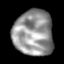
Tissue: lung
Cell type: T cells
Senescence score: 0.193
Nuclear area (px): 1766
Mean DAPI intensity: 149.741